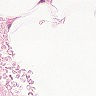
Metastatic tissue present: no